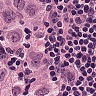
Metastatic tissue present: yes